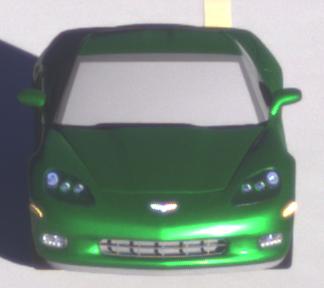
Make: Chevrolet
Model: Corvette Coupé
Detailed model: Corvette (C6) Coupé
Model produced from: 2005/02
Model produced until: 2008/03
Doors: 3
Color: green
Road condition: dry road
Daytime: sunrise or sunset
Contrast: low contrast